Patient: sex M, age 55
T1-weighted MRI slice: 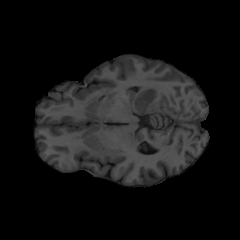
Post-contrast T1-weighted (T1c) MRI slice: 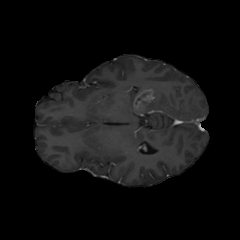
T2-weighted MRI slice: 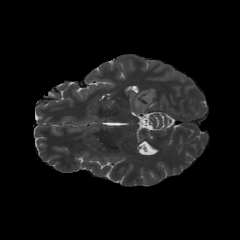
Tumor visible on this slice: yes
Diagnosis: Glioblastoma, IDH-wildtype
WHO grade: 4